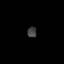
Tissue: prostate
Cell type: T cells
Senescence score: 0.2209
Nuclear area (px): 94
Mean DAPI intensity: 64.723